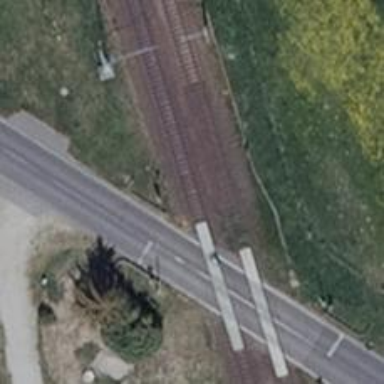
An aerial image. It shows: Railway signal.